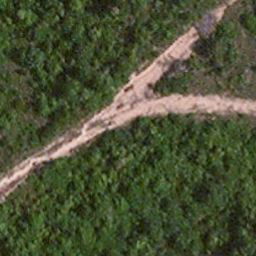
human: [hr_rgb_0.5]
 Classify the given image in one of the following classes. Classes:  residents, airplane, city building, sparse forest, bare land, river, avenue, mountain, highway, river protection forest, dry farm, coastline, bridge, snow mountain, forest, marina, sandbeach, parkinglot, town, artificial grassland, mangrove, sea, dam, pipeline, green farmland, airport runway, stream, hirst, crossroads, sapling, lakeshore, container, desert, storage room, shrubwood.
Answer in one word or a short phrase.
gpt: avenue